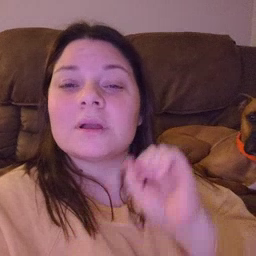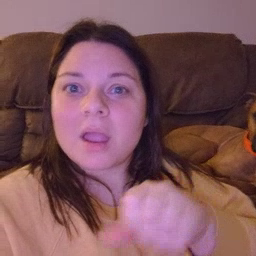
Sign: can